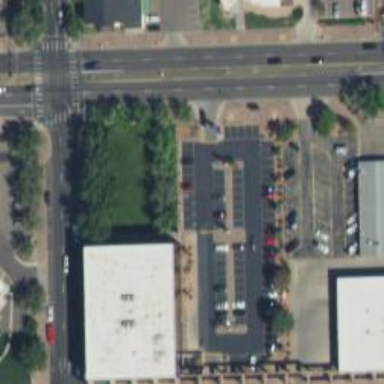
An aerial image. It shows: Parking space.